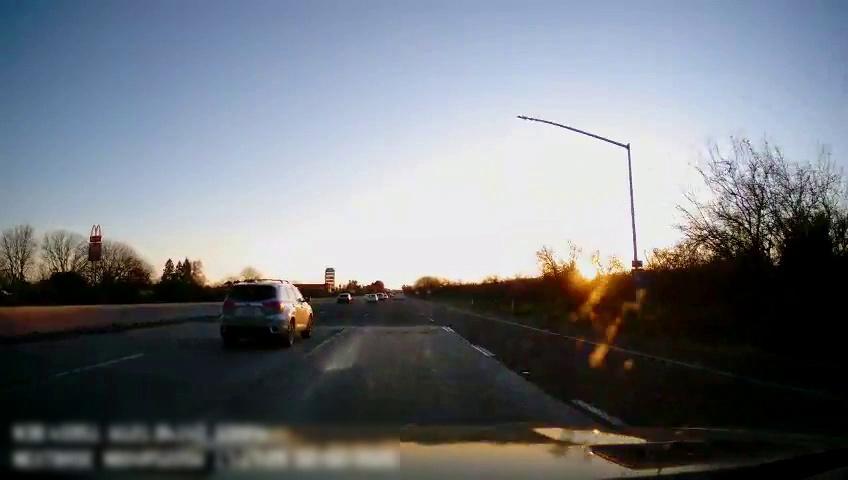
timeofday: Dusk/Dawn/Twilight
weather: Sunny
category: Drivable Space
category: Vehicles | Other LV
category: Vehicles | Car
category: Vehicles | SUV
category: Vehicles | Car
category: Lanes | Current Lane
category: Lanes | Alternate Lane
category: Lanes | Alternate Lane
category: Lanes | Alternate Lane